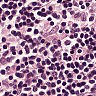
Metastatic tissue present: no